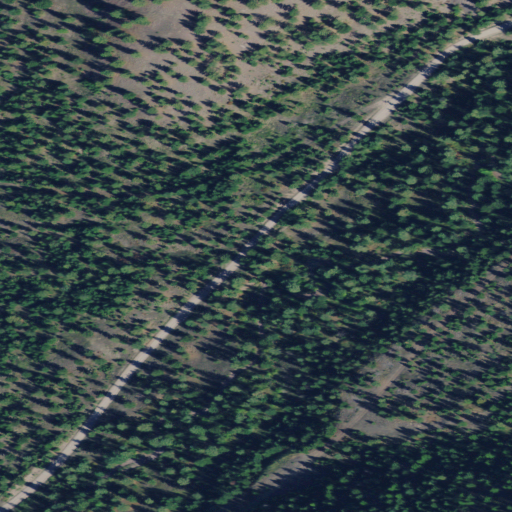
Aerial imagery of valley in Montana named Bear Gulch containing evergreen forest, shrub, open development, woody wetlands, herbaceous wetlands, low intensity development, and grassland